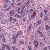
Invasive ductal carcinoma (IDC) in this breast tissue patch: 0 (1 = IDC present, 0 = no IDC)